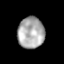
Tissue: lung
Cell type: Endothelial cells
Senescence score: 0.2361
Nuclear area (px): 819
Mean DAPI intensity: 170.28